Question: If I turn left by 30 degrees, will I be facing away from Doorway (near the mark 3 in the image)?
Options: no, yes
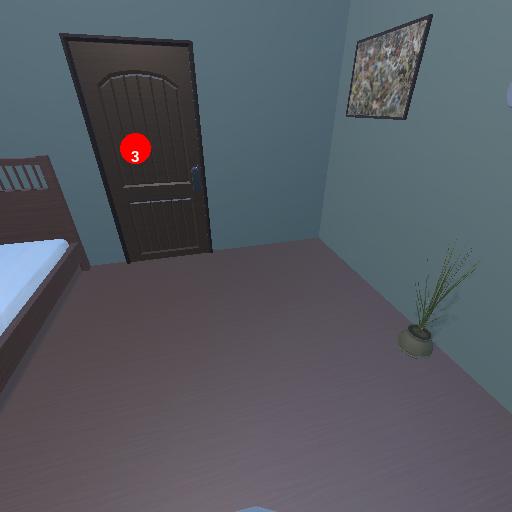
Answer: no